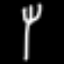
Label: fork